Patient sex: M
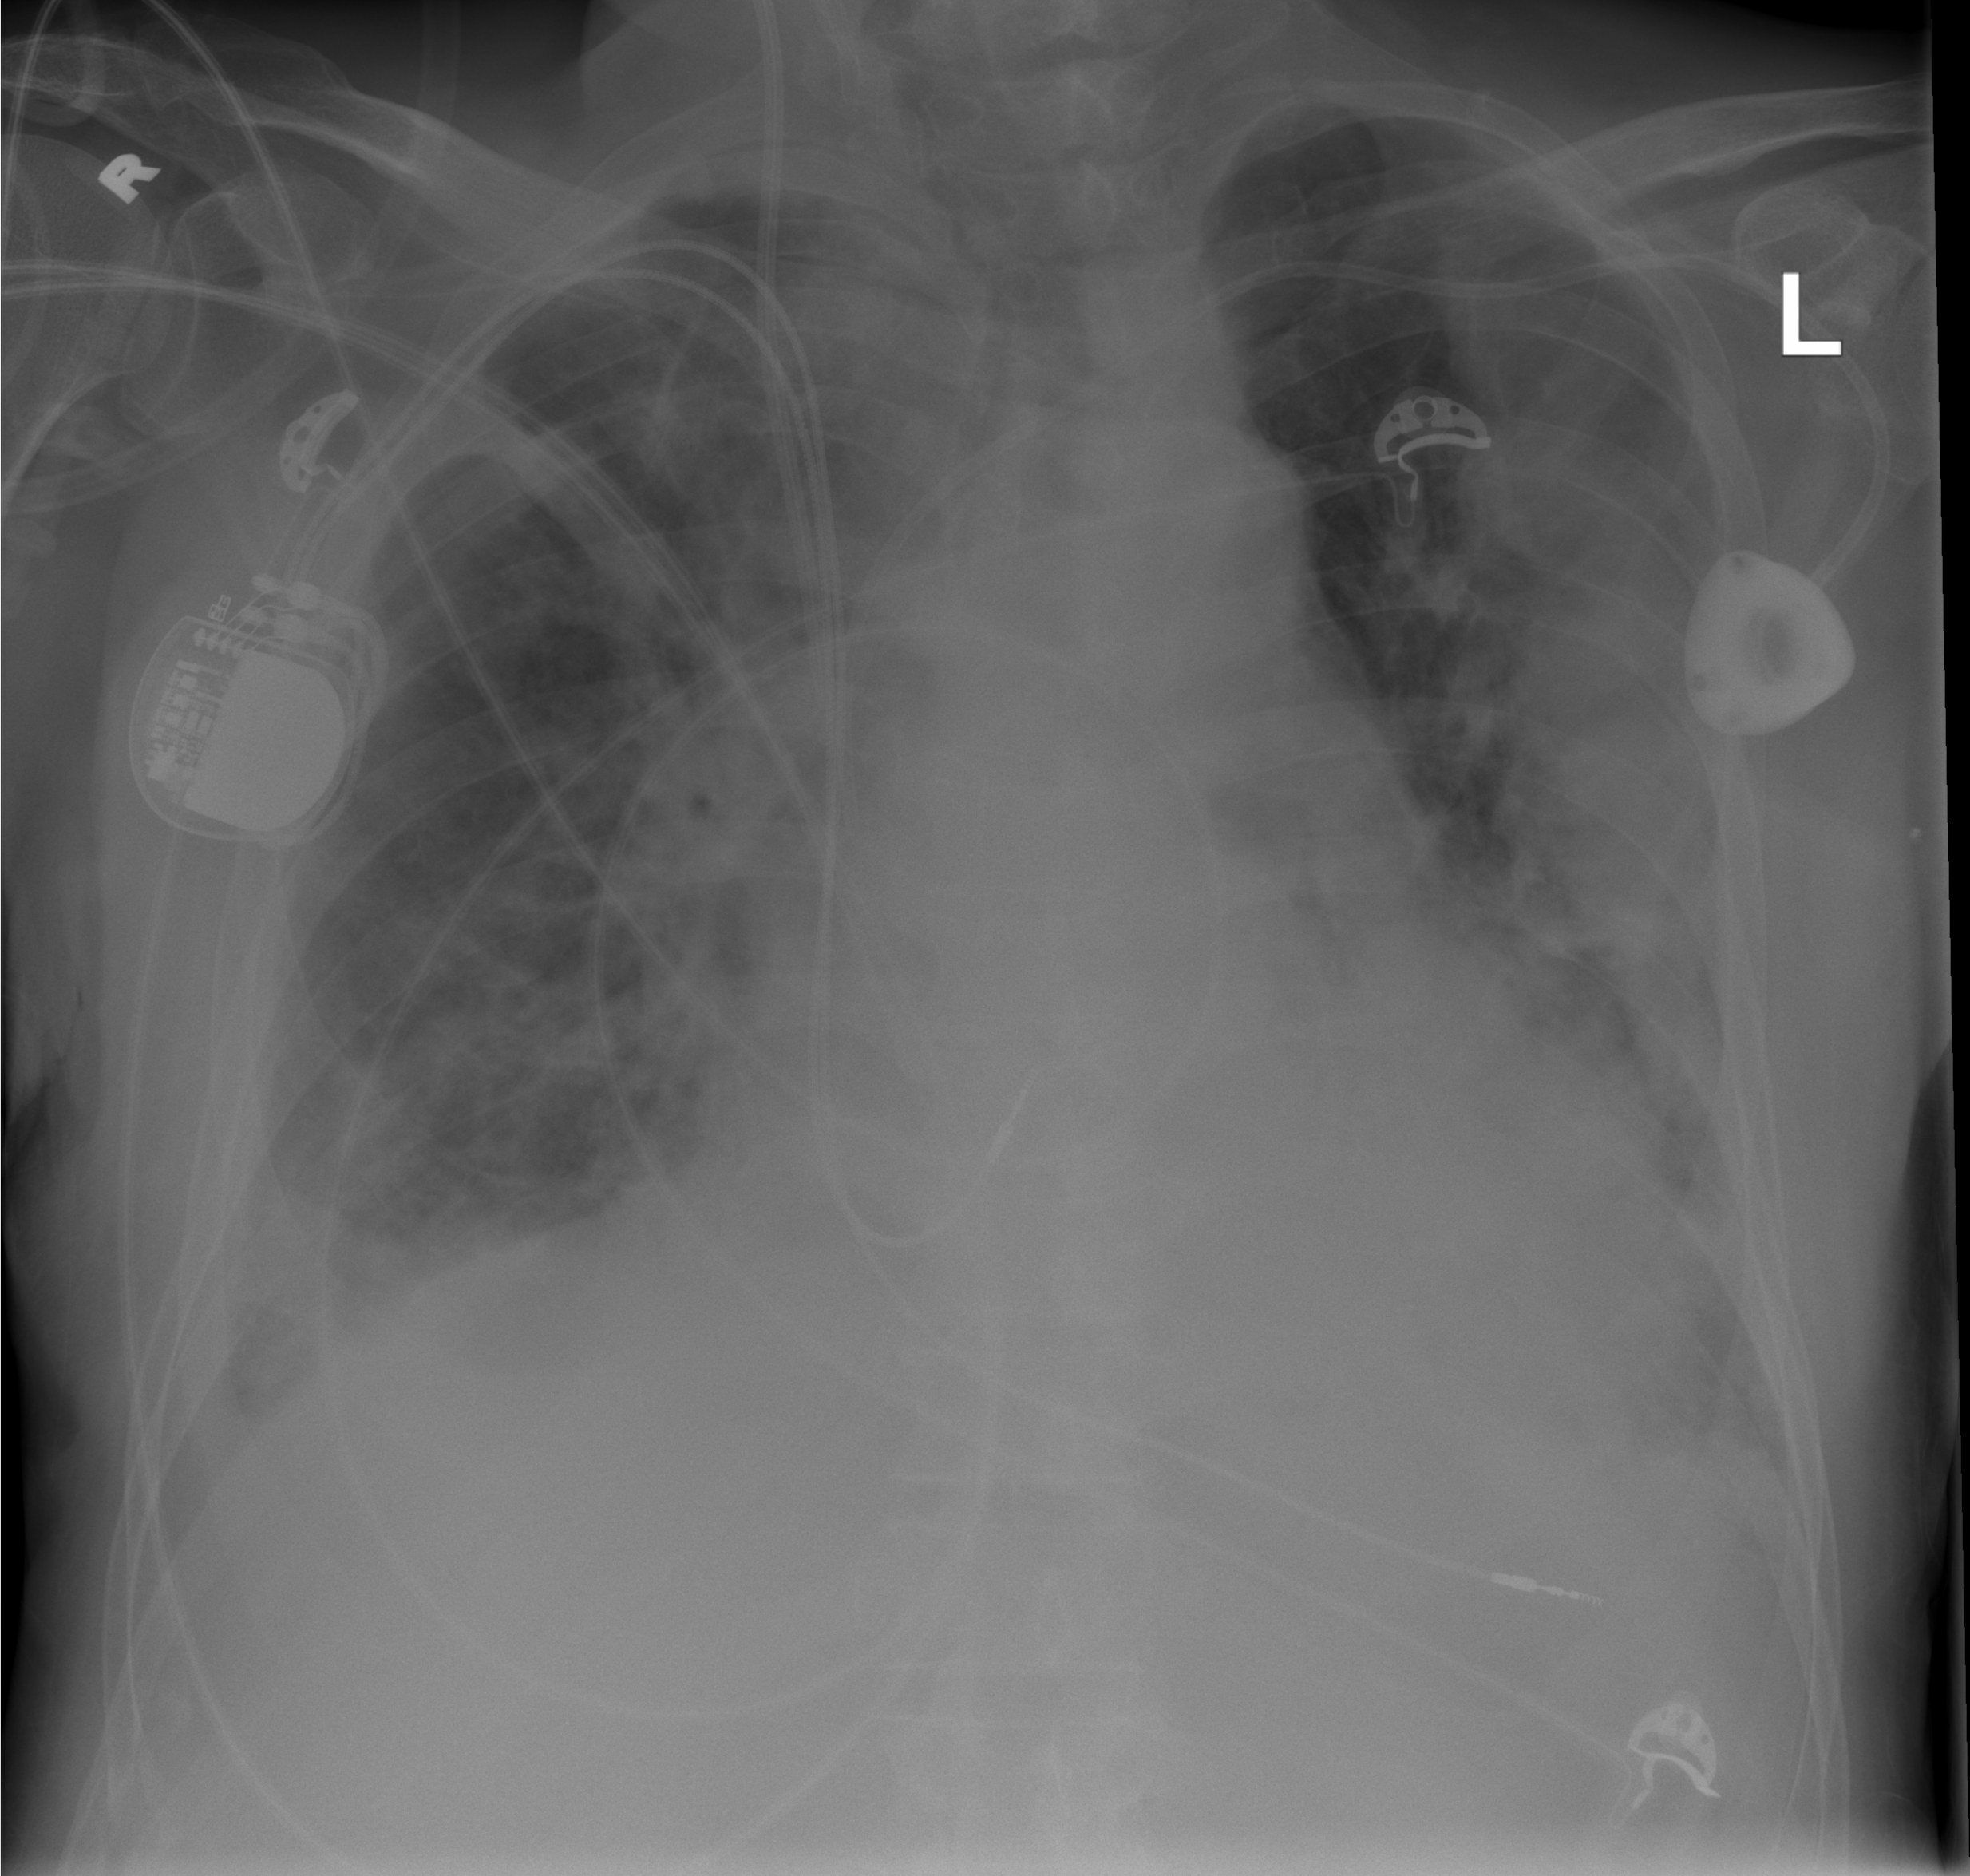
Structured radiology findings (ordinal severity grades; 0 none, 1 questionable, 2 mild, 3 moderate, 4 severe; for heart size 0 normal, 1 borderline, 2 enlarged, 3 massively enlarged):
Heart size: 2
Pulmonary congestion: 3
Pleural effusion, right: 0
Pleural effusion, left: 0
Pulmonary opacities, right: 2
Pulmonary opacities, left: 3
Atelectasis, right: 2
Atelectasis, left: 2